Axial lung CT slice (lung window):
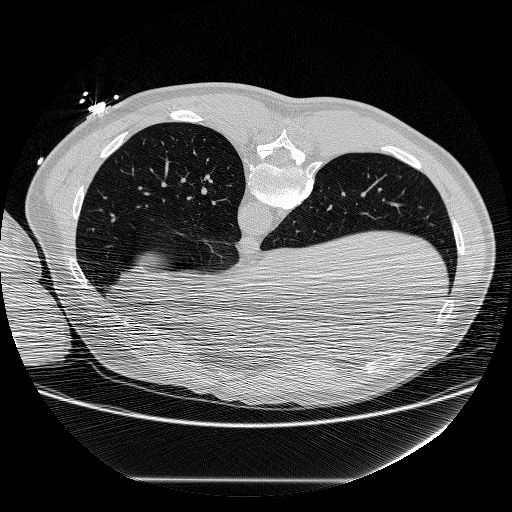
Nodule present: no